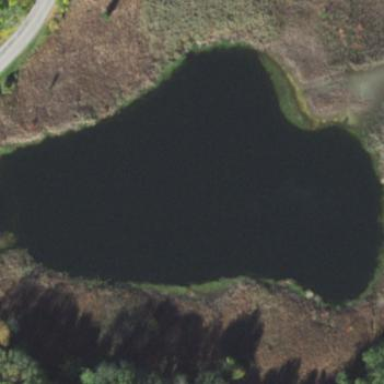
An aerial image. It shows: Serene pond surrounded by nature.